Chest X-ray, PA view. Patient: 60 years old, sex F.
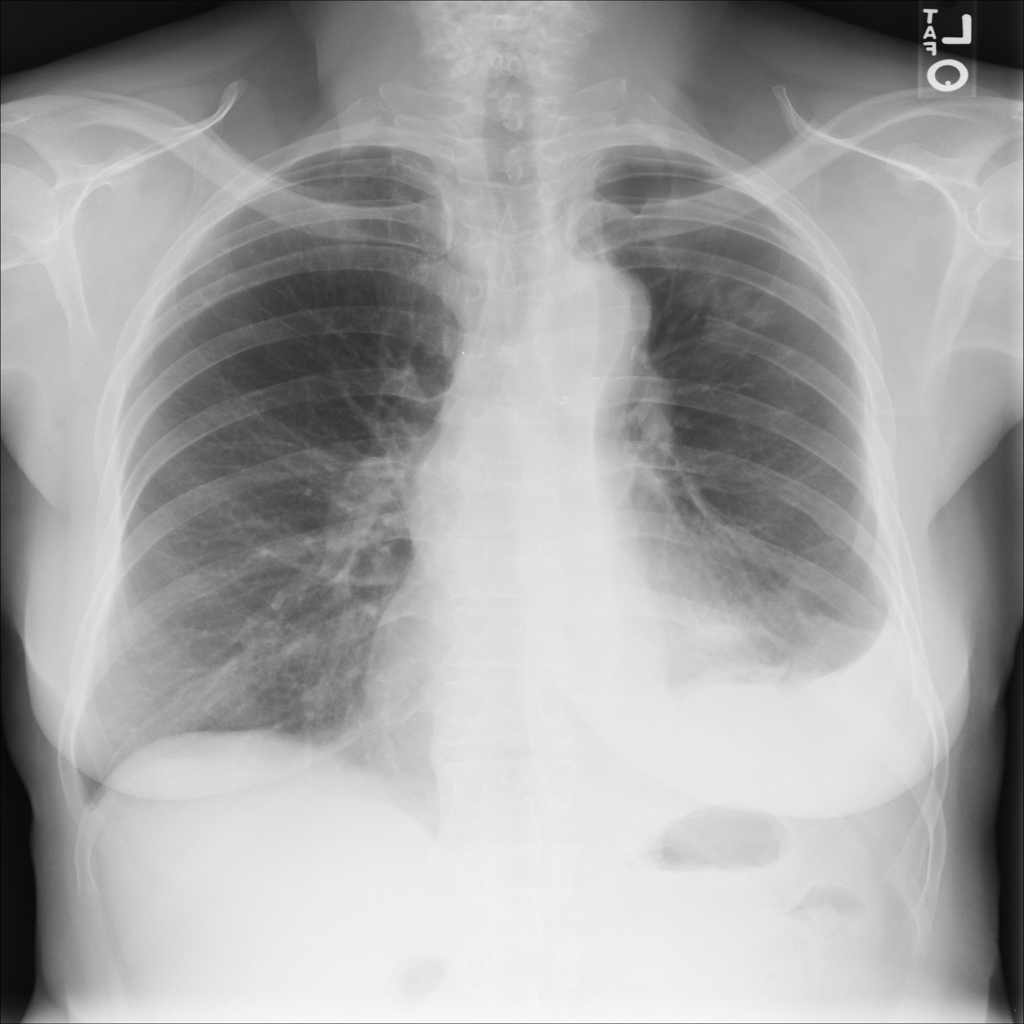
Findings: Pleural_Thickening, Pneumonia